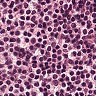
Metastatic tissue present: no